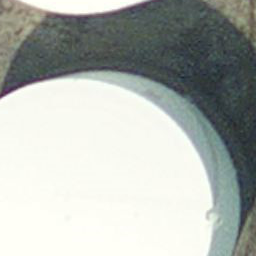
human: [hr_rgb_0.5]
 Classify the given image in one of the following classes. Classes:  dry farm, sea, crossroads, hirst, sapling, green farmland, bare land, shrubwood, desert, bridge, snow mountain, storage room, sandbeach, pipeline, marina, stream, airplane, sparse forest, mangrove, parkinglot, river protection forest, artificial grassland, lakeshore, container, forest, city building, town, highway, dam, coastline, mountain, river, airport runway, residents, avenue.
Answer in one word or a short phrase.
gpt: storage room